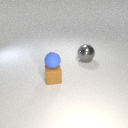
small brown rubber cube in front of large gray metal sphere